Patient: sex F, age 83
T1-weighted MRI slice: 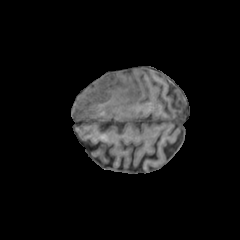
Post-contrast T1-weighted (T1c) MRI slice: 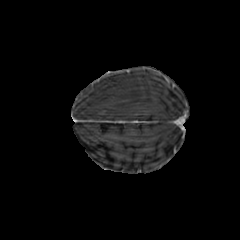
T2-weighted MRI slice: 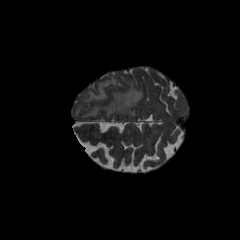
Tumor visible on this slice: yes
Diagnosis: Glioblastoma, IDH-wildtype
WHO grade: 4